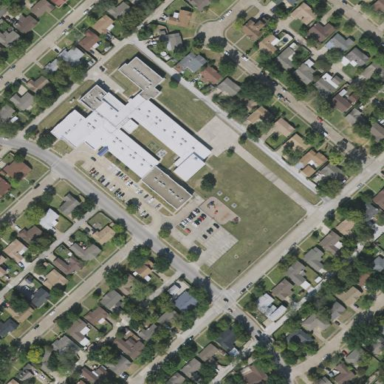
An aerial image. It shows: School building.